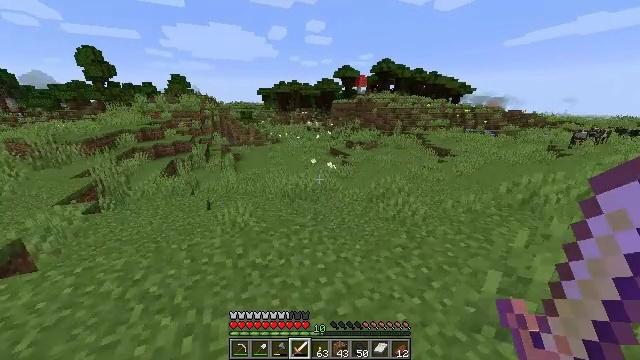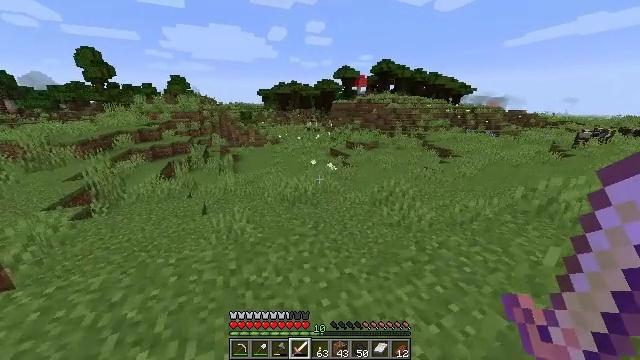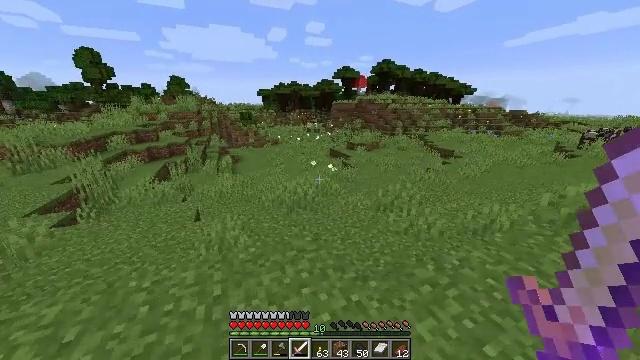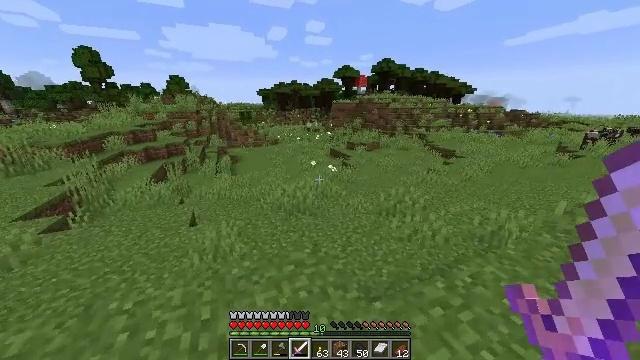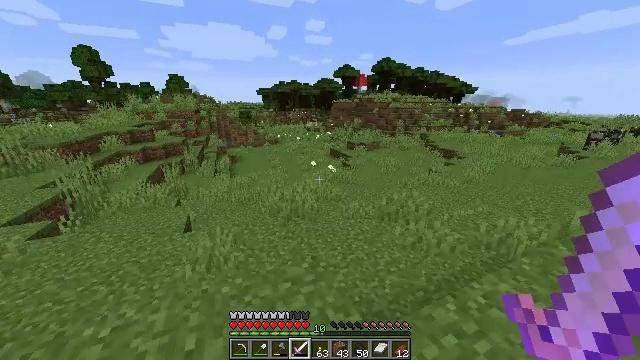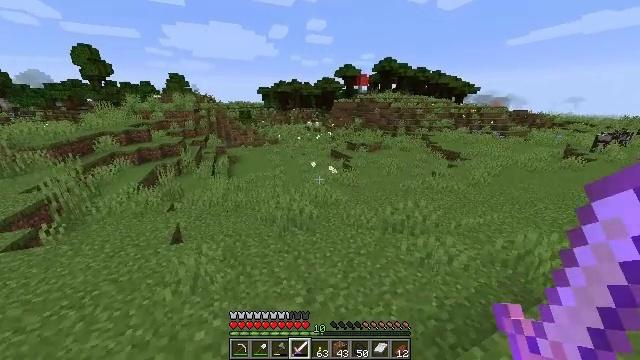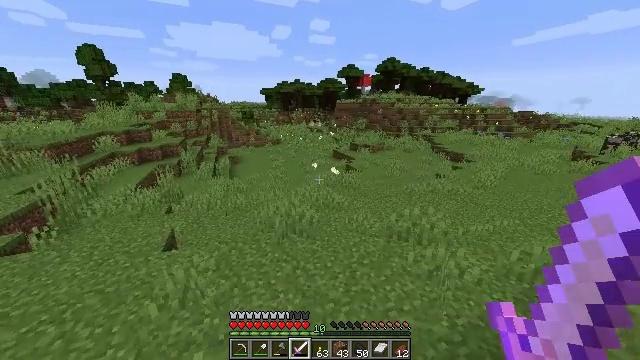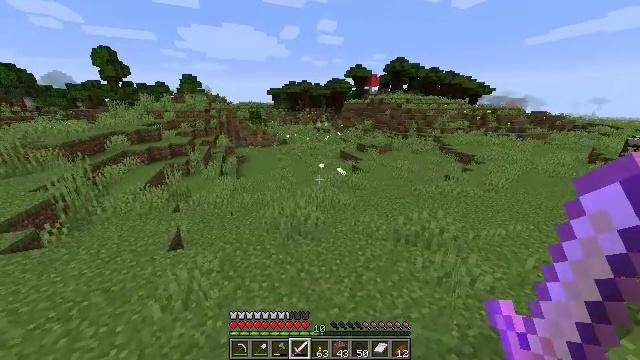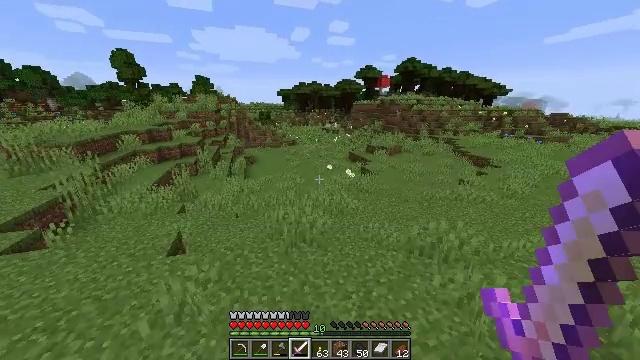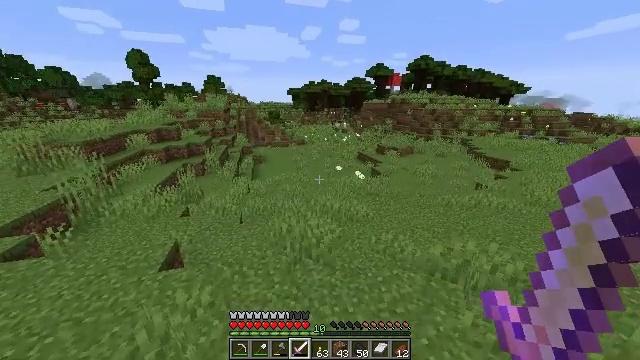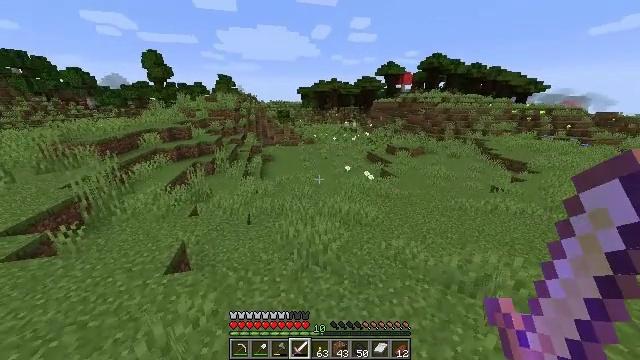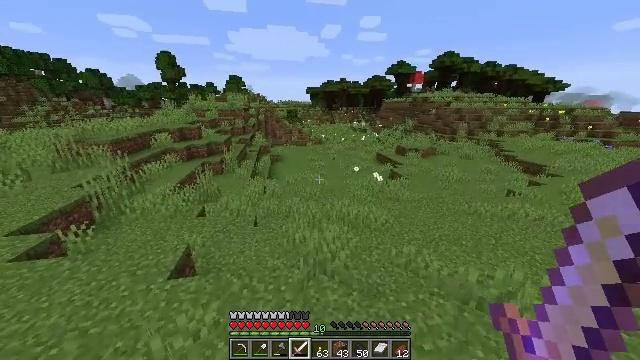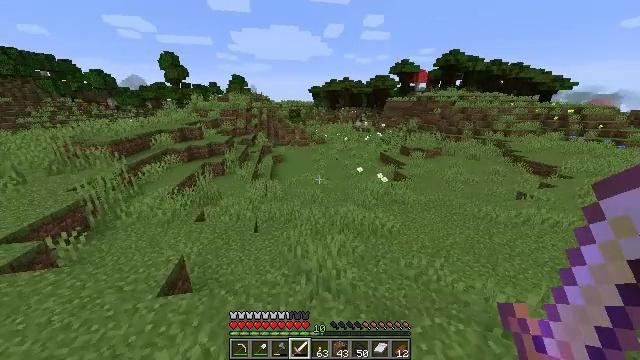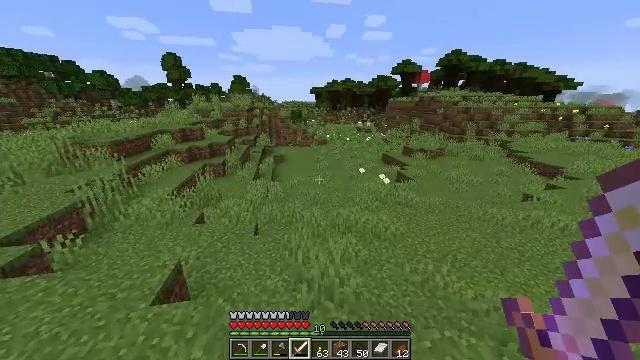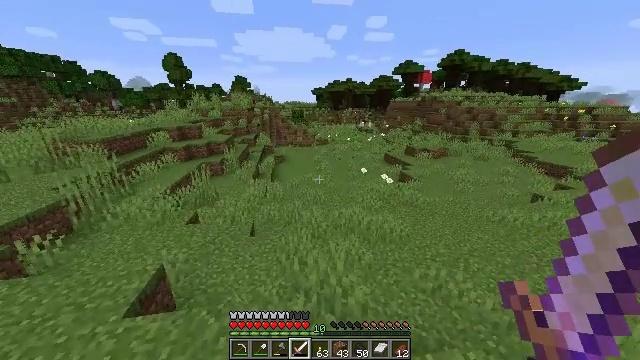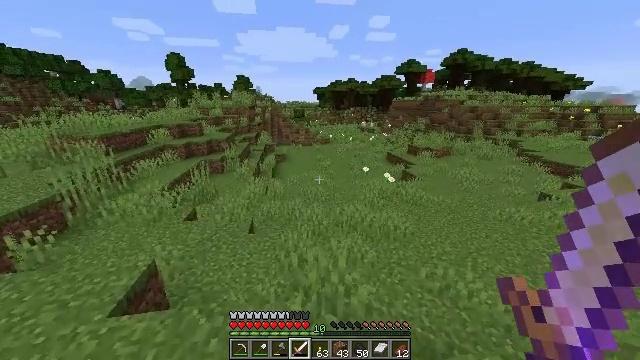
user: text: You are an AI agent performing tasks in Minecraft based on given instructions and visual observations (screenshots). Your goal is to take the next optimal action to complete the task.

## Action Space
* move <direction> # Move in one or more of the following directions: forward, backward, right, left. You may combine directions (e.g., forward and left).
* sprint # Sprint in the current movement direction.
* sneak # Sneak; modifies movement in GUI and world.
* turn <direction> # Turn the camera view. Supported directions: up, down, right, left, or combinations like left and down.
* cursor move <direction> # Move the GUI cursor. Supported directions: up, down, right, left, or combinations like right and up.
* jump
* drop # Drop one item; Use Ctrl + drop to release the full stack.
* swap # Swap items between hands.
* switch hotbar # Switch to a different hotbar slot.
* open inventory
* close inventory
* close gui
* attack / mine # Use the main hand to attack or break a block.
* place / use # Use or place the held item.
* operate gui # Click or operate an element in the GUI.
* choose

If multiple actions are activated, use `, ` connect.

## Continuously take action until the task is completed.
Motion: motion action
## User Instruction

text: Collect the grass from the surface.
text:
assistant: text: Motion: move forward, sprint
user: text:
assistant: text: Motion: move forward, sprint
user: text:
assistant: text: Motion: move forward, sprint
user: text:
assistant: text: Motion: move forward, sprint
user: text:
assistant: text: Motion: move forward, sprint
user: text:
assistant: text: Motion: move forward, sprint
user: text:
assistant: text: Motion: move forward, sprint, turn left
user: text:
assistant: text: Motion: move forward, sprint, turn left
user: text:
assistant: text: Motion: move forward, sprint, turn left
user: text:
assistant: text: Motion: move forward, sprint, turn left
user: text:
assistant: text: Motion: move forward, sprint, turn left
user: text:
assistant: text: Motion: move forward, sprint
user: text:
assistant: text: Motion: move forward, sprint
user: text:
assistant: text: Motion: move forward, sprint
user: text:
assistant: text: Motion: move forward, sprint
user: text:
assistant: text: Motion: move forward, sprint
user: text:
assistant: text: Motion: move forward, sprint
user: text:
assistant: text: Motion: move forward, sprint
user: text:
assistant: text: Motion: move forward, sprint
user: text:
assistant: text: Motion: move forward, sprint
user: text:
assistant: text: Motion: move forward, sprint
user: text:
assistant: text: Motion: move forward, sprint
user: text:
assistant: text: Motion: move forward, sprint
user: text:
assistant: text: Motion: move forward, sprint
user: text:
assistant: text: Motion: move forward, sprint
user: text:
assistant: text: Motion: move forward, sprint
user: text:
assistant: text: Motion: move forward, sprint
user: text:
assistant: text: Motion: move forward, sprint
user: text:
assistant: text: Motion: move forward, sprint
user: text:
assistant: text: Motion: move forward, sprint